Question: I trying to print a pdf with 'UIPrintInteractionController' that it load in the 'UIWevView'. The good news is that i can print the bad is that the output of the print is to small.
'''
any help would be appreciated :)
- (IBACTION) printPDF {
if ((!_webView)) return;
UIPrintInteractionController *controller = [UIPrintInteractionController sharedPrintController];
void (^completionHandler)(UIPrintInteractionController *, BOOL, NSError *) =
^(UIPrintInteractionController *printController, BOOL completed, NSError *error) {
if(!completed && error){
NSLog(@"FAILED! due to error in domain %@ with error code %ld",
error.domain, (long)error.code);
}
};
UIPrintInfo *printInfo = [UIPrintInfo printInfo];
printInfo.outputType = UIPrintInfoOutputGeneral;
printInfo.duplex = UIPrintInfoDuplexLongEdge;
controller.printInfo = printInfo;
controller.showsPageRange = YES;
_webView.scalesPageToFit = NO;
UIViewPrintFormatter *viewFormatter = [_webView viewPrintFormatter];
viewFormatter.startPage = 0;
controller.printFormatter = viewFormatter;
if (UI_USER_INTERFACE_IDIOM() == UIUserInterfaceIdiomPad) {
/* [controller presentFromBarButtonItem:printButton animated:YES completionHandler:completionHandler]; */
}else
[controller presentAnimated:YES completionHandler:completionHandler];
}
'''

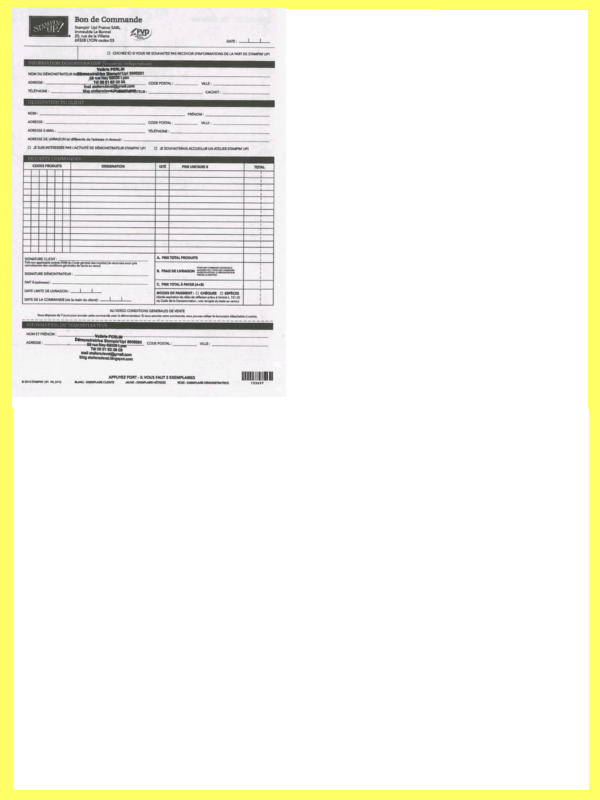
Answer: If the solution by printing form 'IUWebView' . I download the in format.
'''
if (_data) {
UIPrintInteractionController *printController = [UIPrintInteractionController sharedPrintController];
printController.delegate = self;
UIPrintInfo *printInfo = [UIPrintInfo printInfo];
printInfo.outputType = UIPrintInfoOutputGeneral;
//printInfo.jobName = [path lastPathComponent];
printInfo.duplex = UIPrintInfoDuplexLongEdge;
printController.printInfo = printInfo;
printController.showsPageRange = YES;
printController.printingItem = _data;
void (^completionHandler)(UIPrintInteractionController *, BOOL, NSError *) = ^(UIPrintInteractionController *printController, BOOL completed, NSError *error) {
if (!completed && error) {
NSLog(@"FAILED! due to error in domain %@ with error code %lu", error.domain, (long)error.code);
}
};
[printController presentAnimated:YES completionHandler:completionHandler];
}
'''